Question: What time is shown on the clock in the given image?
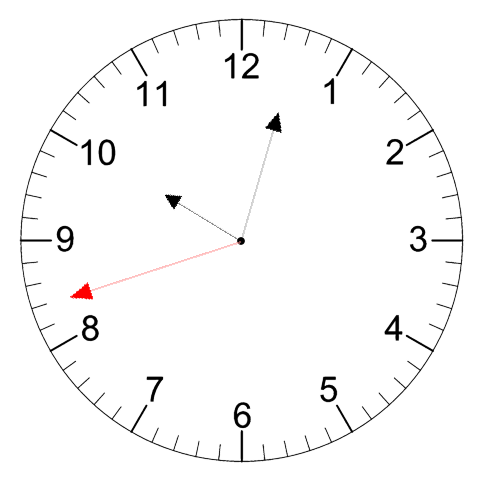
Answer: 10:02:42